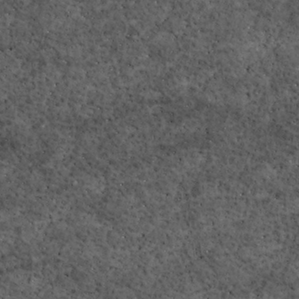
Label: non_frost